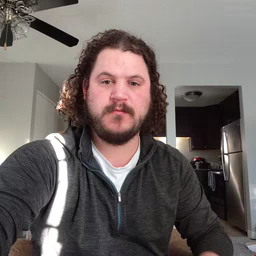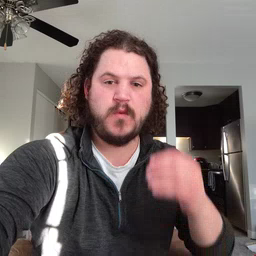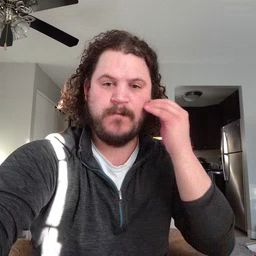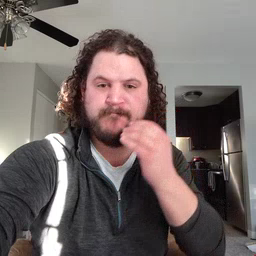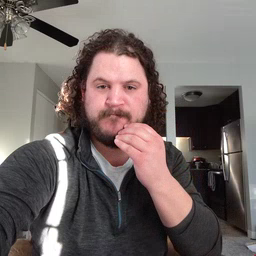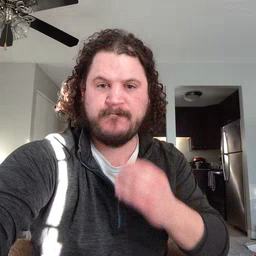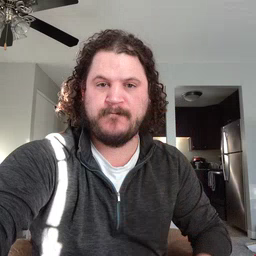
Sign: home